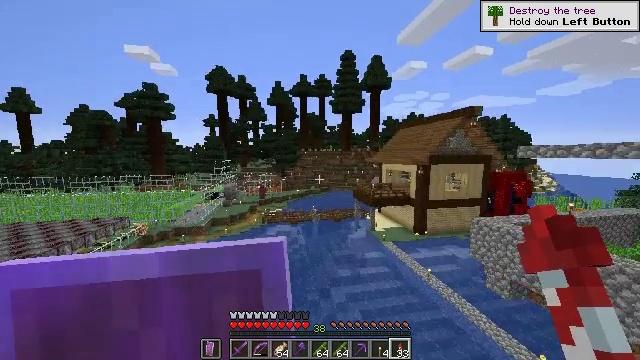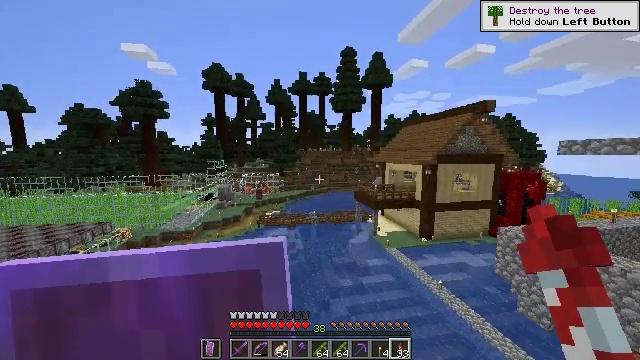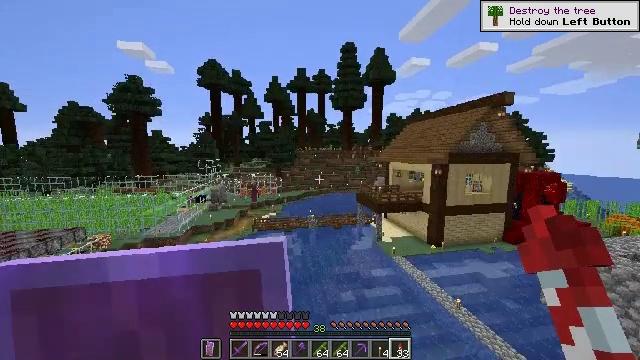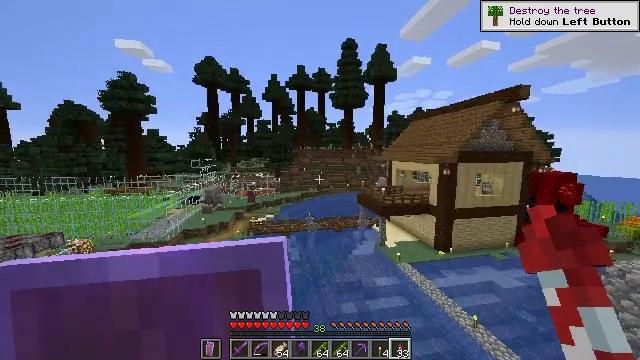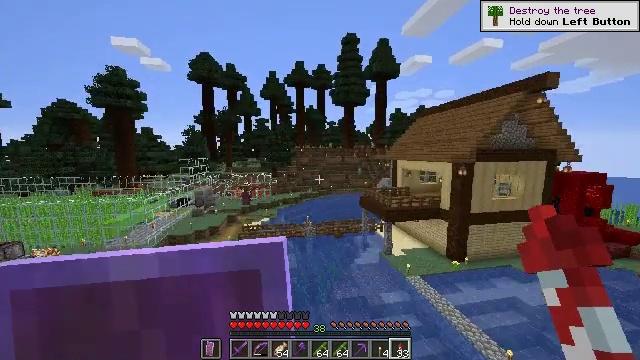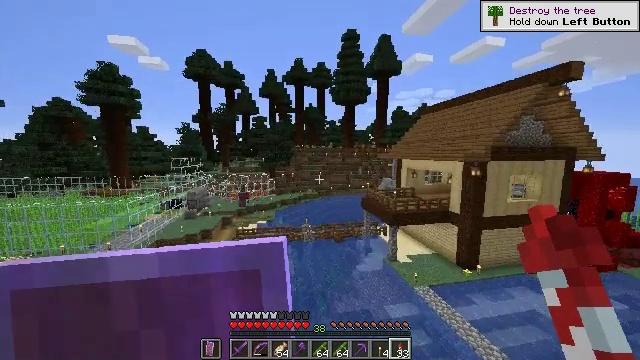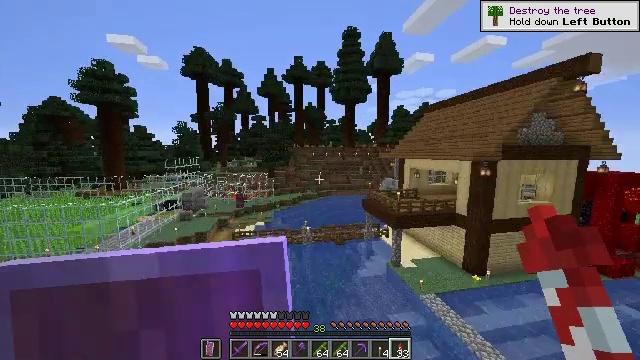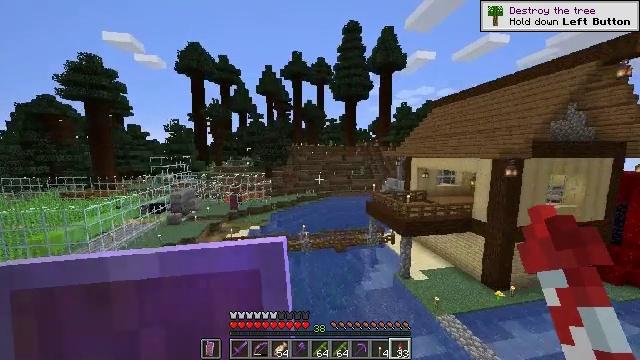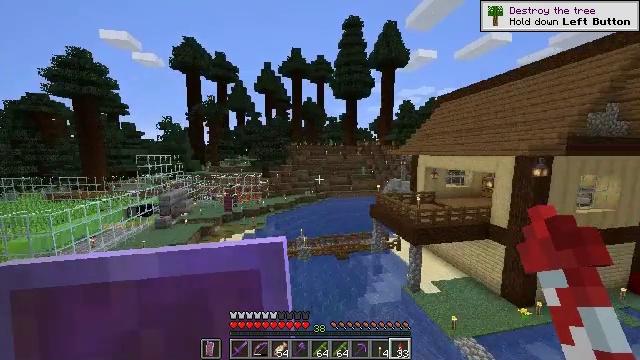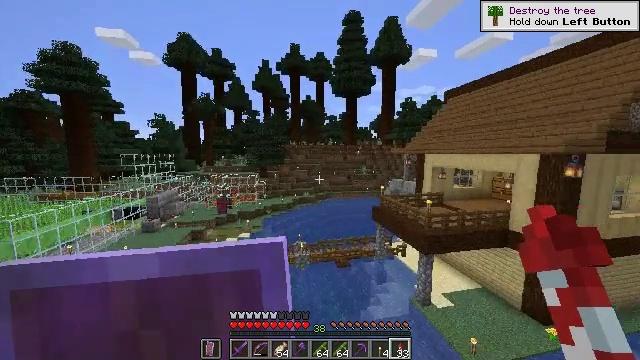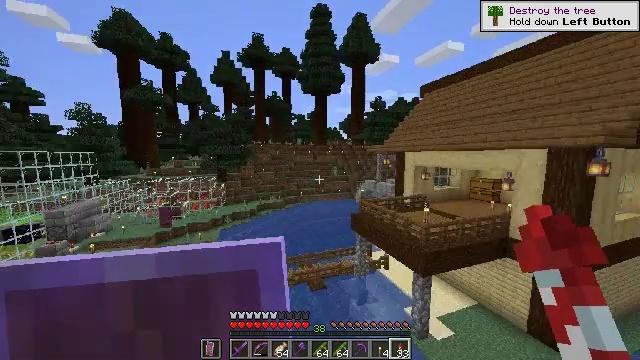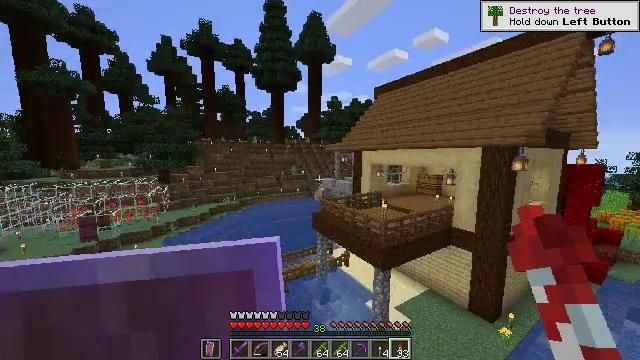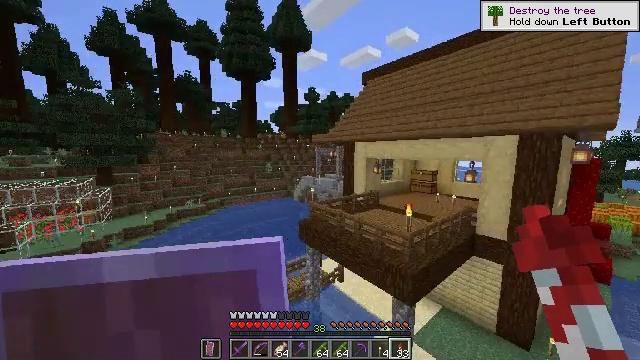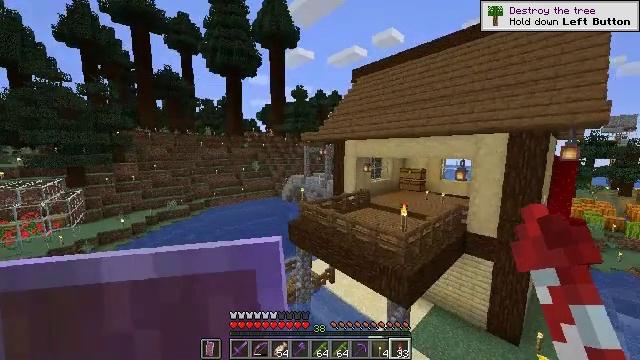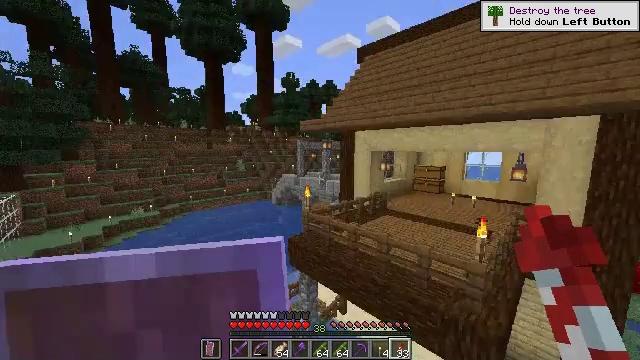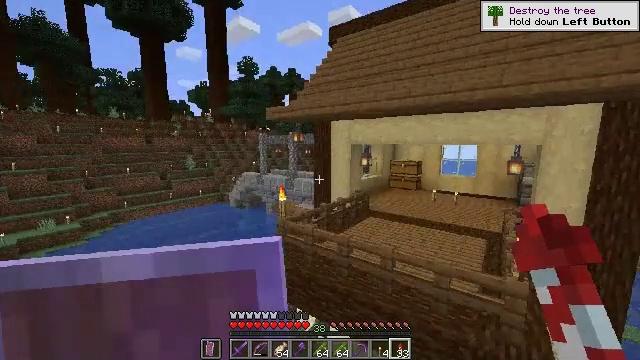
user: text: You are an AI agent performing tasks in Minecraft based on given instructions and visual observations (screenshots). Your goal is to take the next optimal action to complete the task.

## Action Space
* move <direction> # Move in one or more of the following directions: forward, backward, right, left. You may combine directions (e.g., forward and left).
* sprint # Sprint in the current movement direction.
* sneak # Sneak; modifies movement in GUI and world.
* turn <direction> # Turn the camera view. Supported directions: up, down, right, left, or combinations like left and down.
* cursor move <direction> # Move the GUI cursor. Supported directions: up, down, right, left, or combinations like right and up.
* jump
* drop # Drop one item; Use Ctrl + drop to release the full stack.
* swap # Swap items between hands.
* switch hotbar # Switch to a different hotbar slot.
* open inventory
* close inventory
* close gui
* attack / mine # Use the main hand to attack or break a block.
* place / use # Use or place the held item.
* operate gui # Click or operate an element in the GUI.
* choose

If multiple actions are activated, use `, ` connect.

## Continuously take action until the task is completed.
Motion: motion action
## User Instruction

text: craft item air
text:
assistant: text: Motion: move forward, sprint
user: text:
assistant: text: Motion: move forward, sprint
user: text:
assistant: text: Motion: move forward, sprint
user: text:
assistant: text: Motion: move forward, sprint
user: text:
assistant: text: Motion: move forward, sprint
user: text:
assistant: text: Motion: move forward, sprint
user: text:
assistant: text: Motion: move forward, sprint
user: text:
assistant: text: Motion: move forward, sprint
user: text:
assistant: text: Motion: move forward, sprint
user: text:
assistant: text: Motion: move forward, sprint, turn right
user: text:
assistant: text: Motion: move forward, sprint, turn right
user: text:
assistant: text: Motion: move forward, turn right
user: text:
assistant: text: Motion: turn right
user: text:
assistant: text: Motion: turn right
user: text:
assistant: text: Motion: turn right
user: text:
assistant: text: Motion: turn right
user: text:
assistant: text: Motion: turn right
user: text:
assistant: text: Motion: turn right
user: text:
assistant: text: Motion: turn right
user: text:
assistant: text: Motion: turn right
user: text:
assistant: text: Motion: turn right
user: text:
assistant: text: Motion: turn right
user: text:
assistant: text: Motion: no_op
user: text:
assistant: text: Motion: no_op
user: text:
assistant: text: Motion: turn left
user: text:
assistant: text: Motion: turn left and down
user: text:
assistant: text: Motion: turn left and down
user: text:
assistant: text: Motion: turn left and down
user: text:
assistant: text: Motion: turn left and down
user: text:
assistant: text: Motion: no_op